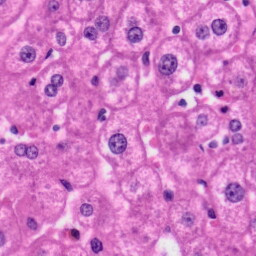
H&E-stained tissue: Liver